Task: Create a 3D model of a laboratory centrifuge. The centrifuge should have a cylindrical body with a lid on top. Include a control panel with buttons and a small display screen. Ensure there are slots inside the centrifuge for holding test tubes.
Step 358:
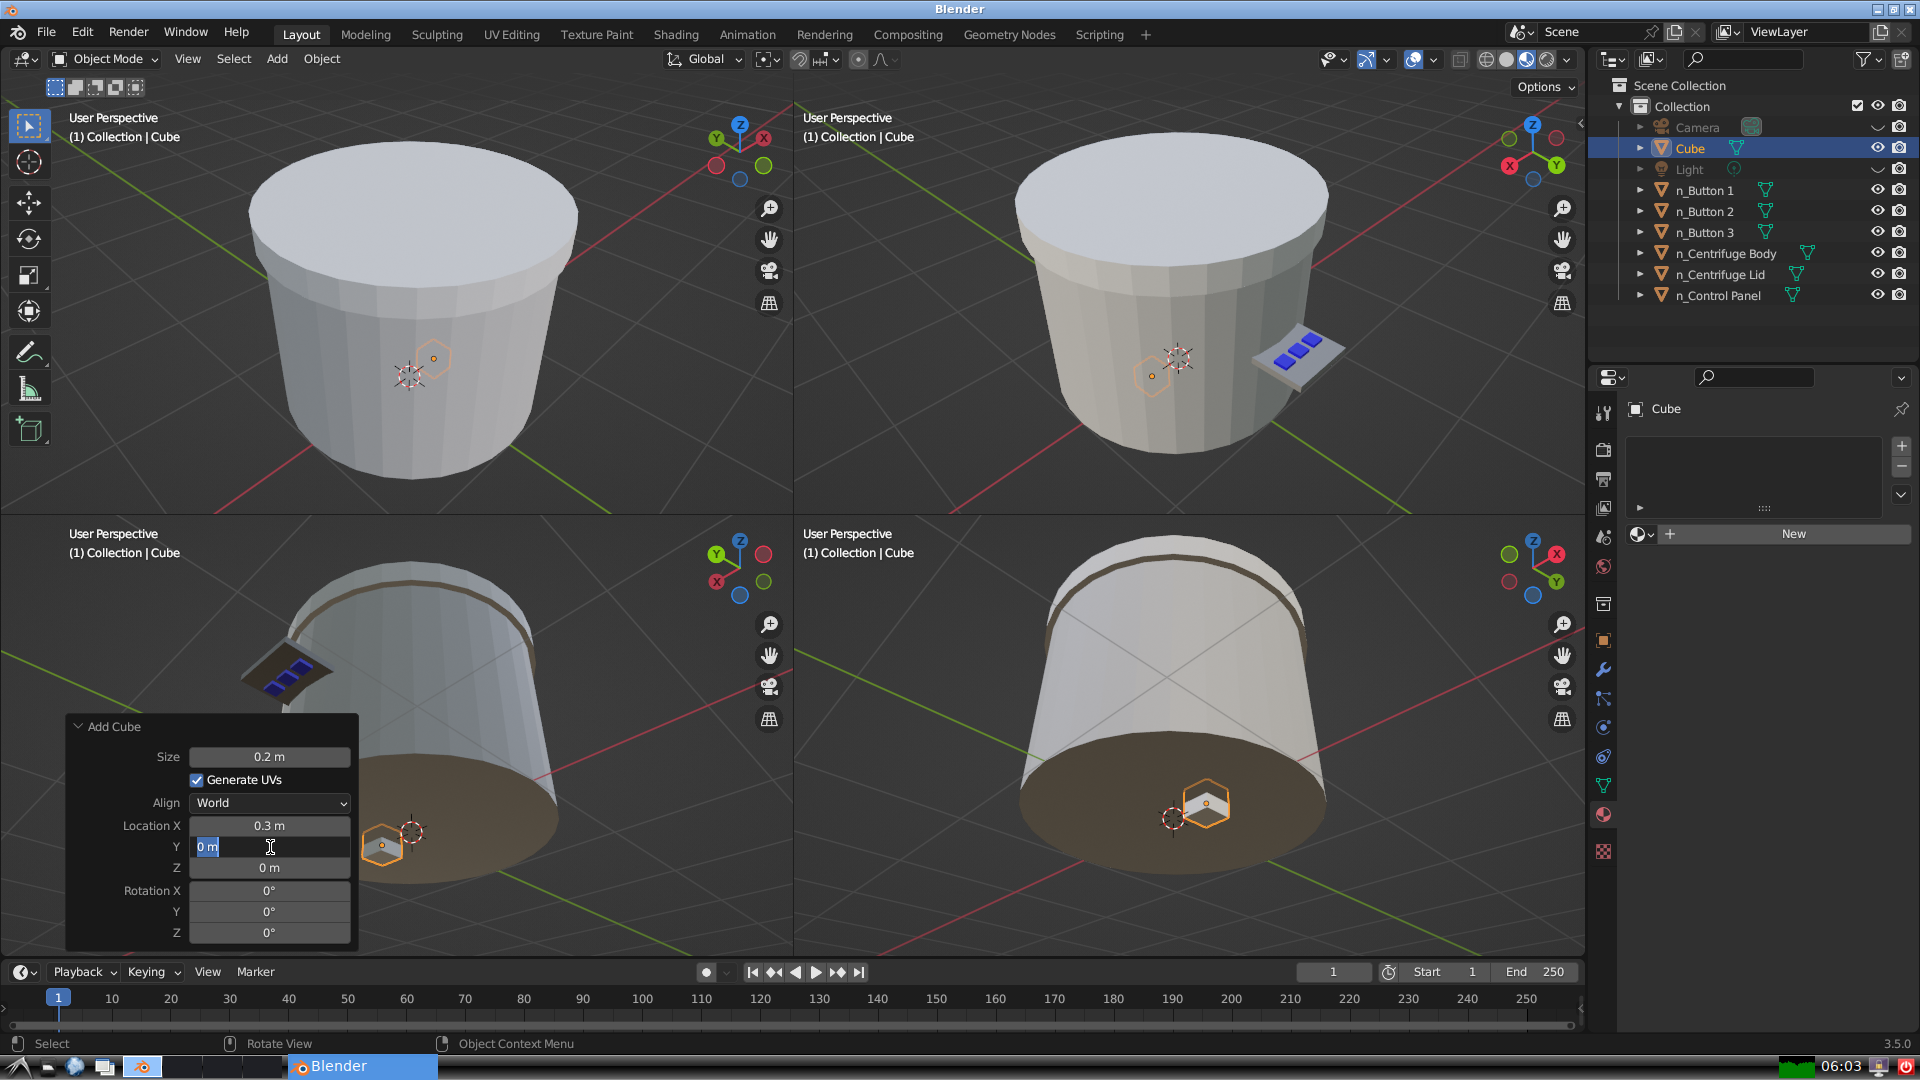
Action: input_text: 1.15